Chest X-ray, AP view. Patient: 51 years old, sex F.
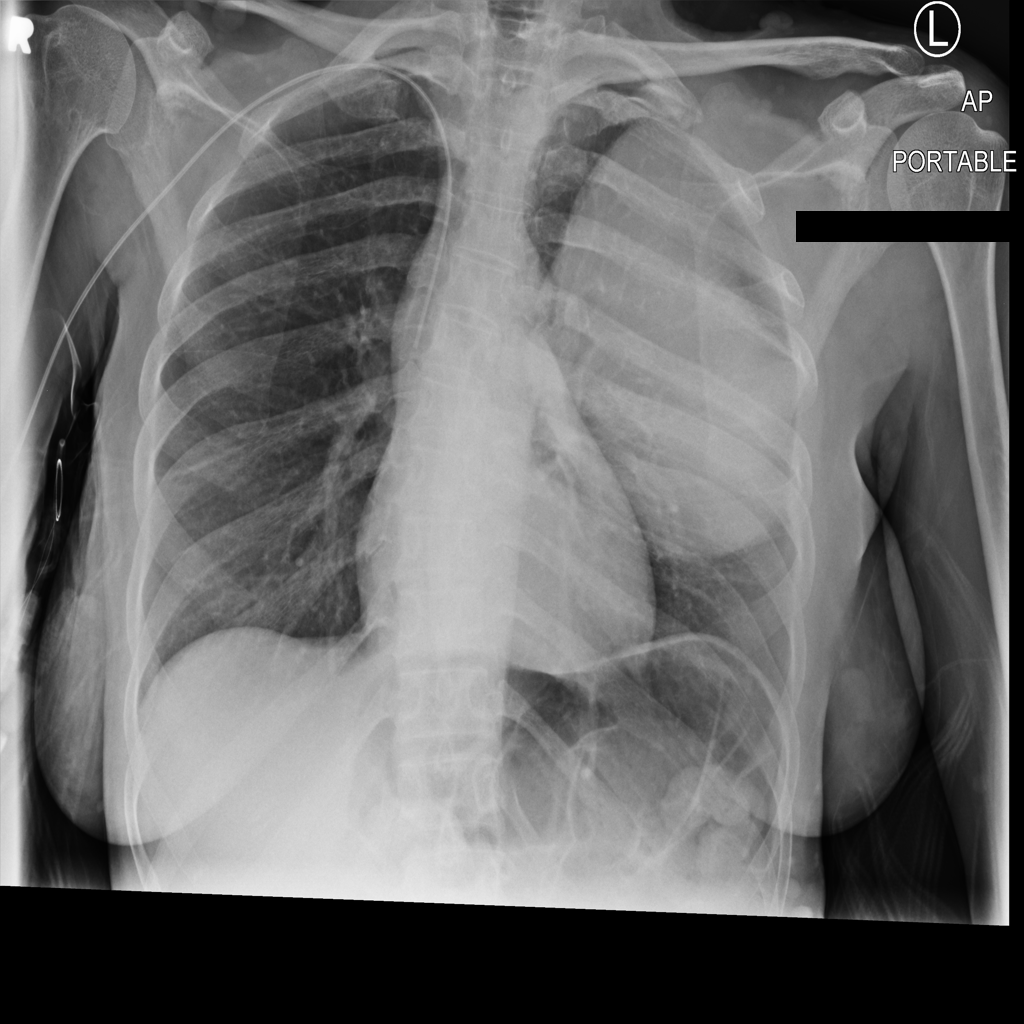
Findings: No Finding